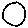
Label: circle